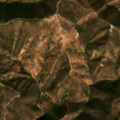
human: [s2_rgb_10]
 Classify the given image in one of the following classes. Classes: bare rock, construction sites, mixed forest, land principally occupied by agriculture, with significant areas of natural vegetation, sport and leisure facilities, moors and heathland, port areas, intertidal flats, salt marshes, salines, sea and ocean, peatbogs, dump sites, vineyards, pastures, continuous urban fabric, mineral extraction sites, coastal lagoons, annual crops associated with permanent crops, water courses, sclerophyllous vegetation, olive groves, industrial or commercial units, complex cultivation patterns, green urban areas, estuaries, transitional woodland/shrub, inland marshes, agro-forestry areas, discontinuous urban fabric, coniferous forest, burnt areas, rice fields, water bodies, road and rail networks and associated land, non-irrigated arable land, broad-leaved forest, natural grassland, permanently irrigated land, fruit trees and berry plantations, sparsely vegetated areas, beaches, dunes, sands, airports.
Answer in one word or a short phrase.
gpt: broad-leaved forest, sclerophyllous vegetation, transitional woodland/shrub